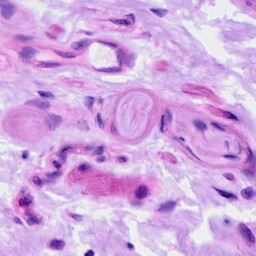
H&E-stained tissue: Ovarian